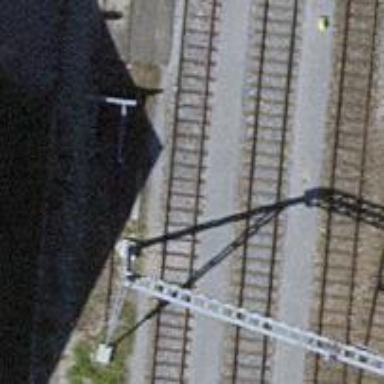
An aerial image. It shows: Single-track railway yard.